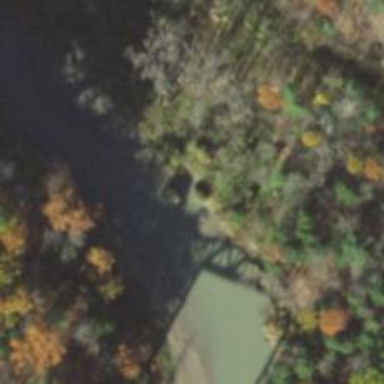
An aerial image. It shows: Abandoned railway bridge.